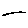
Label: line